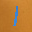
Label: 1